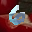
Label: 6